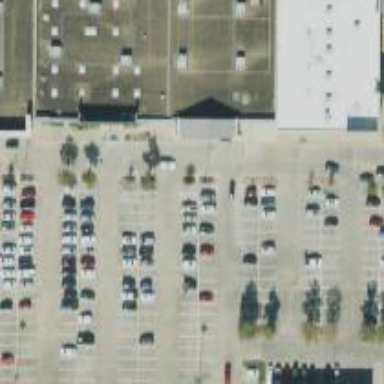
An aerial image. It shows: Parking space is available.